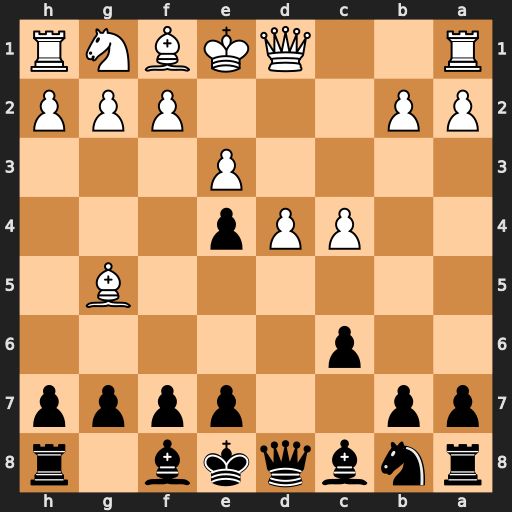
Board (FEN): rnbqkb1r/pp2pppp/2p5/6B1/2PPp3/4P3/PP3PPP/R2QKBNR
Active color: b
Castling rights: KQkq
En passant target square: -
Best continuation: Qa5+ Qd2 Qxg5